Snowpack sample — Snodgrass Mountain, Crested Butte, Colorado (2/4/25, 12:06 PM MST)
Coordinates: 38.923, -106.968
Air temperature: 35 °F
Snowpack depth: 80 cm
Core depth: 30 cm
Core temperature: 35.6 °F
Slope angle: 14°, slope face: 78°
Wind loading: low
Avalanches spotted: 0
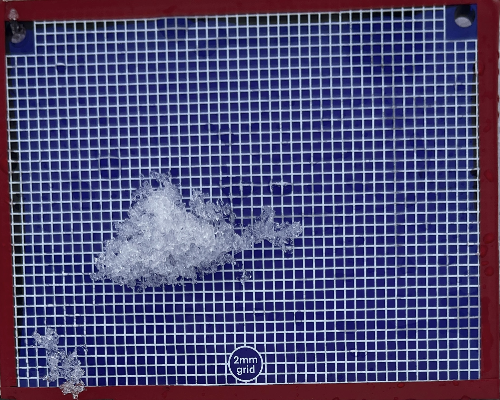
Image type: profile
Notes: No avalanches nearby, unusually warm weather for the last month reported by residents, Collected 25 yards from treeline